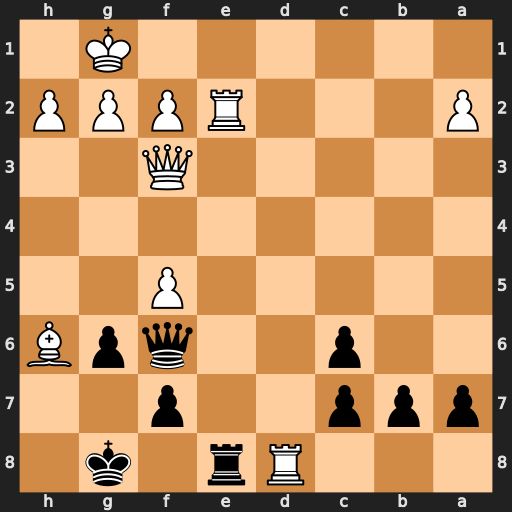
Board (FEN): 3Rr1k1/ppp2p2/2p2qpB/5P2/8/5Q2/P3RPPP/6K1
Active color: b
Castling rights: -
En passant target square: -
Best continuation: Qa1+ Bc1 Qxc1+ Rd1 Qxd1+ Re1 Rxe1#